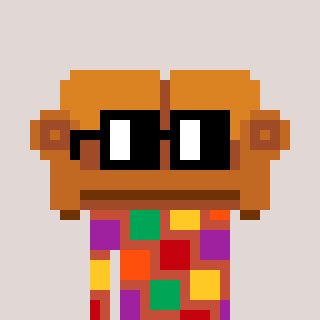
a pixel art character with square black glasses, a couch-shaped head and a rust-colored body on a warm background